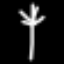
Label: fork